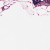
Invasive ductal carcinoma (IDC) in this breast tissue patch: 0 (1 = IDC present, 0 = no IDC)